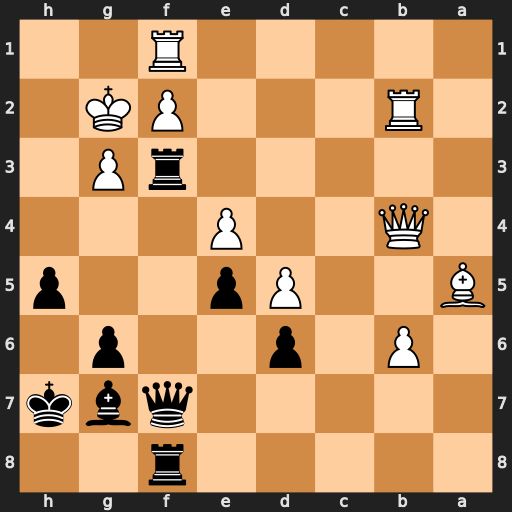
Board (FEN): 5r2/5qbk/1P1p2p1/B2Pp2p/1Q2P3/5rP1/1R3PK1/5R2
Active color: b
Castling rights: -
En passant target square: -
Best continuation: Rxg3+ fxg3 Qxf1+ Kh2 h4 Qe1 hxg3+ Qxg3 Bh6